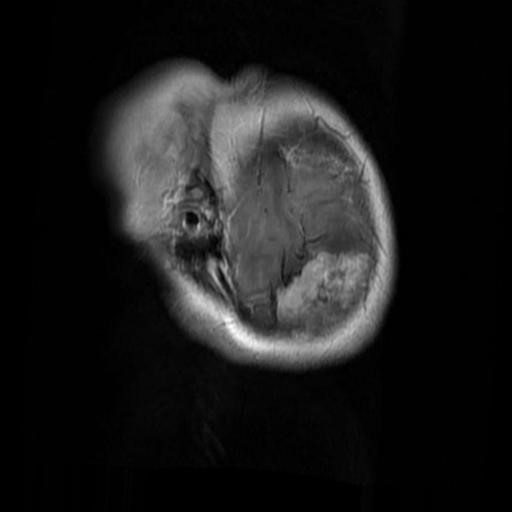
Label: brain_menin